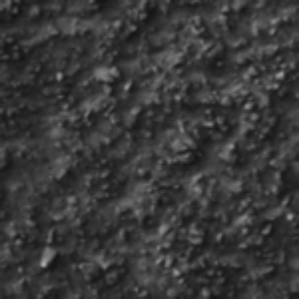
Label: frost